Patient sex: M
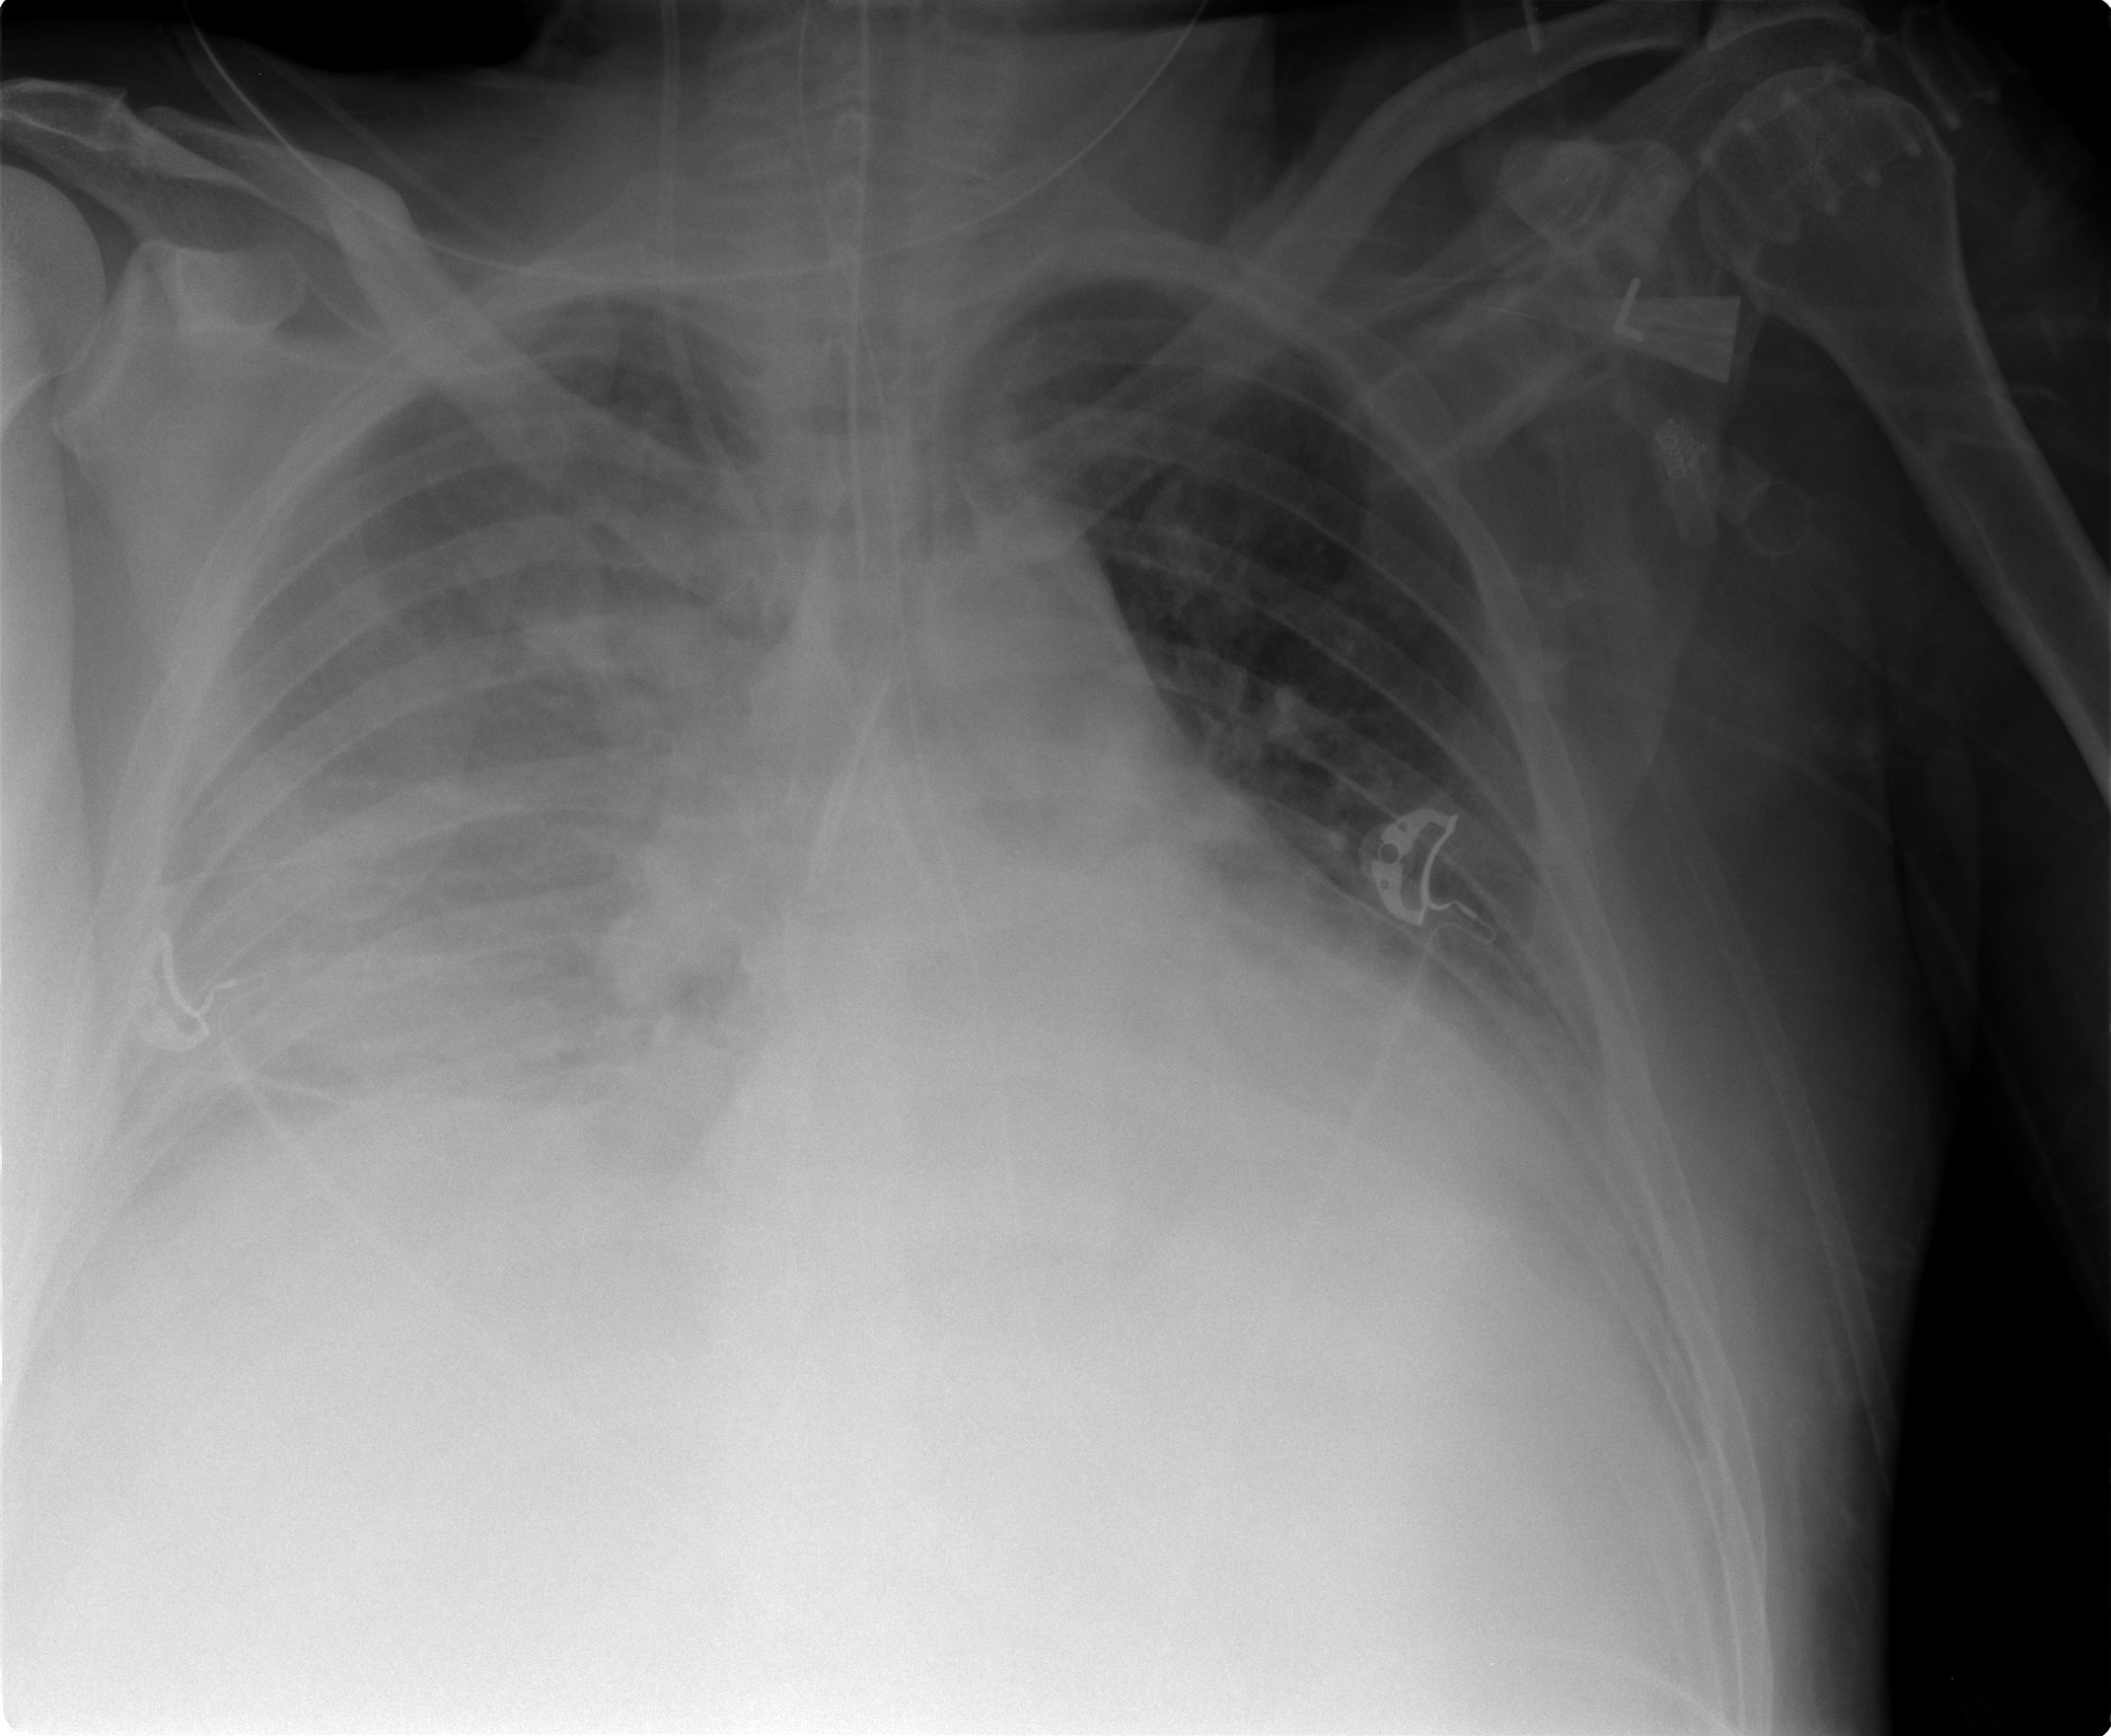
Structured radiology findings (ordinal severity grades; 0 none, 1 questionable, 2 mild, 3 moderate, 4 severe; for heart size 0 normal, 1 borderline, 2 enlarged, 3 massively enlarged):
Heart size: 2
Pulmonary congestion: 2
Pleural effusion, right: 3
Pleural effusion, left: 2
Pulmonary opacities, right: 2
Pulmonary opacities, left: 0
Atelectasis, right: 3
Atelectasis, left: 2